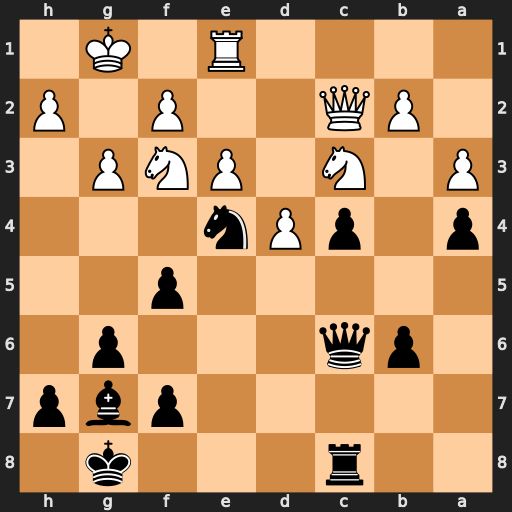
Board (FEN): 2r3k1/5pbp/1pq3p1/5p2/p1pPn3/P1N1PNP1/1PQ2P1P/4R1K1
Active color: b
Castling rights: -
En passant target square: -
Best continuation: Nxc3 bxc3 Qxf3